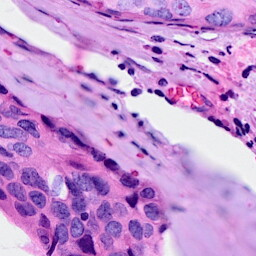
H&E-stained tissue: Breast